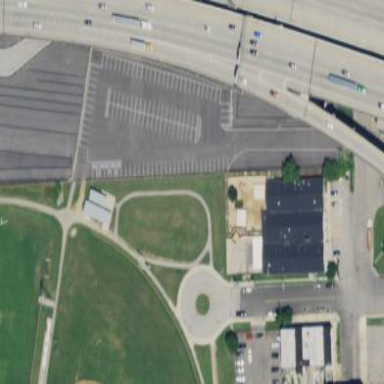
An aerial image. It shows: Parking area with asphalt surface.